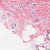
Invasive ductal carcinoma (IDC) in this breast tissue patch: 1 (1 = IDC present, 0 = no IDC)